Question: I'm having trouble displaying international chars in 'UIAlertView'.
I'm retrieving strings in JSON format from <URL> URL.
The returned format is ok and it contains the correct characters.
When I try to load it in my app in an 'UIAlertView' I see this:

What is the right way to display Unicode characters from Spanish, Croatian, Chinese, etc?
Changing the default language in the settings did not solve the problem.
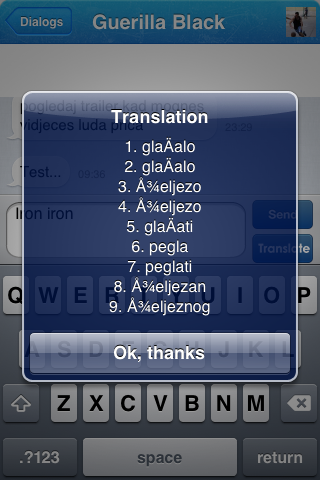
Answer: Without any code, it's quite difficult to point out where you're going wrong. The code below works, I can only assume you're doing something particularly fruity with the encoded data.
'''
NSData *data = [NSURLConnection sendSynchronousRequest:[NSURLRequest requestWithURL:[NSURL URLWithString:@"http://kancelarijahatipovic.com/translate.php?from=eng&dest=hr&phrase=iron"]] returningResponse:nil error:nil];
NSString *string = [NSString stringWithUTF8String:[data bytes]];
SBJsonParser *parser = [[SBJsonParser alloc] init];
id returnVal = [parser objectWithString:string];
if( [returnVal isKindOfClass:[NSDictionary class]]) {
//build string
NSMutableString *alertString = [NSMutableString string];
if( [returnVal objectForKey:@"tuc"] != nil ) {
NSArray *tucs = [returnVal objectForKey:@"tuc"];
for( id tucObject in tucs ) {
if( [tucObject isKindOfClass:[NSDictionary class]] && [tucObject objectForKey:@"phrase"] != nil ) {
id phraseObject = [tucObject objectForKey:@"phrase"];
if( [phraseObject isKindOfClass:[NSDictionary class]] && [phraseObject objectForKey:@"text"] != nil ) {
[alertString appendFormat:@"%@
", [phraseObject objectForKey:@"text"]];
}
}
}
}
if( alertString.length > 0 ) {
UIAlertView *alertView = [[UIAlertView alloc] initWithTitle:@"example" message:alertString delegate:nil cancelButtonTitle:@"okay" otherButtonTitles: nil];
[alertView show];
}
}
'''
Edit: the SBJsonParser 'objectWithData:' provides the same result as above.